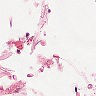
Metastatic tissue present: no